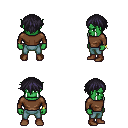
a pixel art fantasy rpg character, male body template, orc, green skin, brown long-sleeve shirt, teal pants, raven short bangs hairstyle, bracelets, brown shoes, four views (front, back, left, right), 2x2 character sprite sheet, small pixel art, hard edges, no anti-aliasing